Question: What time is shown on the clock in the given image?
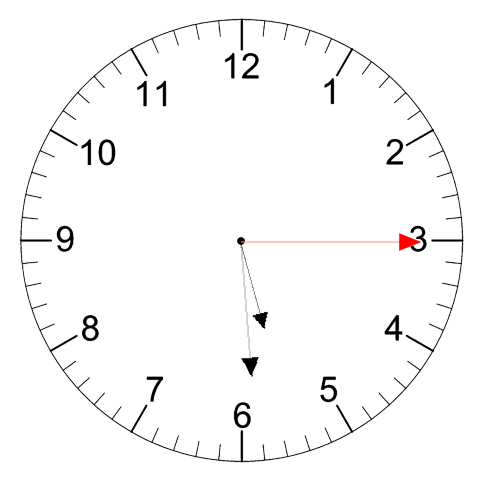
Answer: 05:29:15